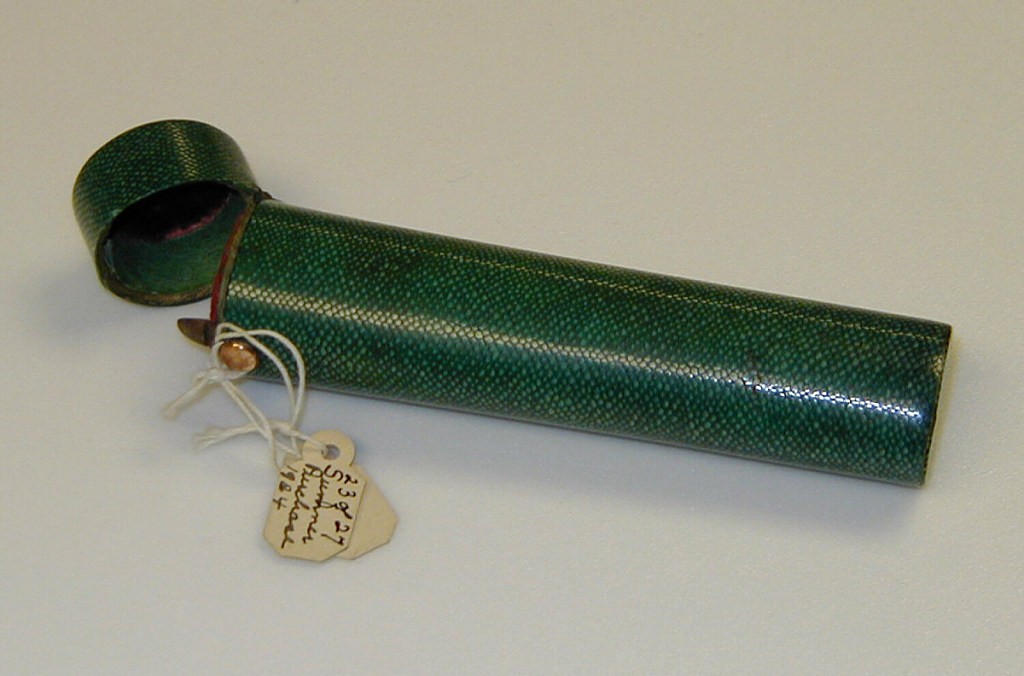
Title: Case
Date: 18th century
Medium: shagreen, wood, metal
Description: Possibly necessaire or spectecale case